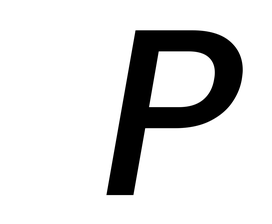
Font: Poppins-MediumItalic